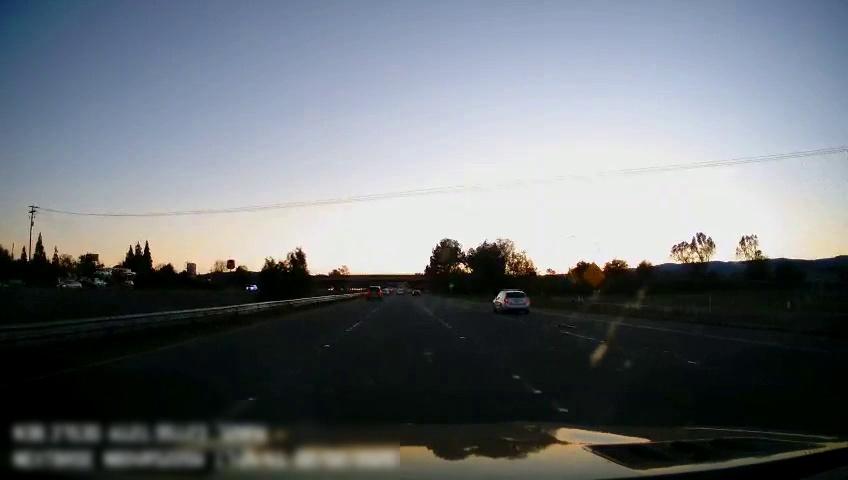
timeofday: Dusk/Dawn/Twilight
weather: Cloudy
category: Drivable Space
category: Vehicles | Car
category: Vehicles | SUV
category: Vehicles | SUV
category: Vehicles | SUV
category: Lanes | Alternate Lane
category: Lanes | Current Lane
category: Lanes | Current Lane
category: Lanes | Alternate Lane
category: Lanes | Alternate Lane